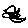
Label: bird